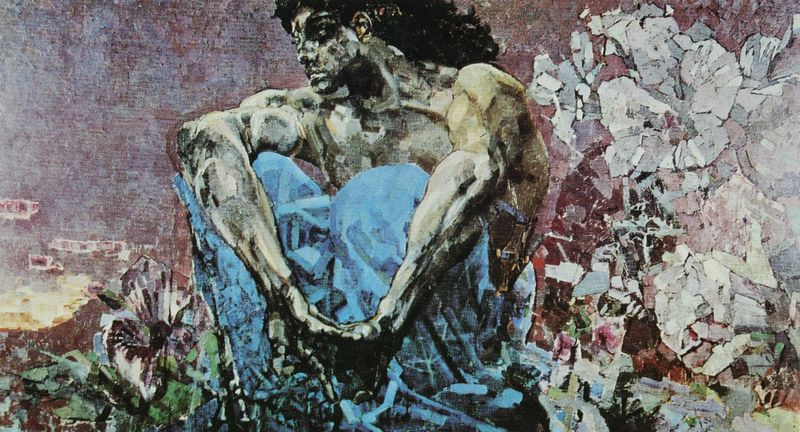
Titel: Der sitzende Dämon
Künstler: Michail Wrubel
Standort: Moskau
Institution: Tretjakov Galerie
Schlagwörter: blau, dunkel, gemälde, hand, himmel, körper, mann, nackt, weiß, grün, landschaft, sitzen, blume, blumen, bunt, ellbogen, finger, frisur, grau, haar, hintergrund, mund, nase, ohr, schwarz, blick, blüten, rot, tuch, wiese, muster, hose, jung, wand, arm, arme, augen, gesicht, mensch, bild, hände, feld, felder, häuser, boden, auge, gewand, haare, lange haare, sitzend, pflanzen, lippe, lippen, locke, locken, ohren, rosa, perspektive, fläche, flächen, modern, farbe, formen, graphik, lila, violett, querformat, jeans, muskeln, ernst, sitzt, streifen, junge, knie, oberkörper, oberarm, muskulös, schwarze haare, form, knien, quer, moder, mosaik, dämon, graphisch, gedeckt, verschränkt, muskel, anwinkeln, faun, junger, macht, quadrat, oberarme, michael, verschränken, froschperspektive, dschungel, splitter, zersplittert, bemuskelt, gelangweilt, rosarot, tarzan, eklig, jackson, michael jackson, explusion, farbefarben, farbexplusion, hockstellung, sitzender dämon, dmann, mogli